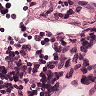
Metastatic tissue present: no